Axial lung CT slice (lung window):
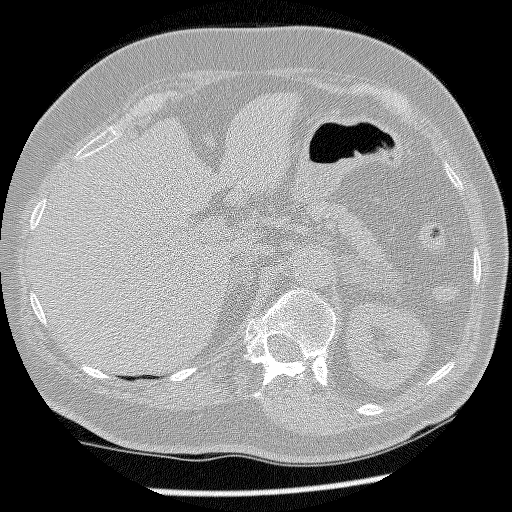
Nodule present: no